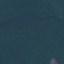
Land use / land cover: Forest